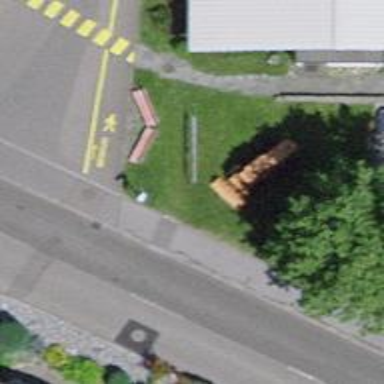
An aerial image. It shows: Red bench.